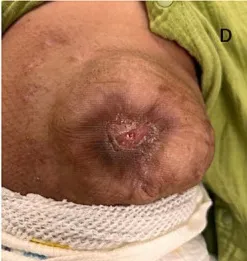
Bovine basic fibroblast growth factor gel applied to the wound. Wound healing at outpatient follow-up.
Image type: medical_photograph (skin_photograph)